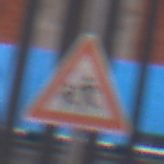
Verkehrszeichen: KinderRechts
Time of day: MorningAfternoon
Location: Outdoor (Urban)
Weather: Overcast
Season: NotSpecified
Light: Natural